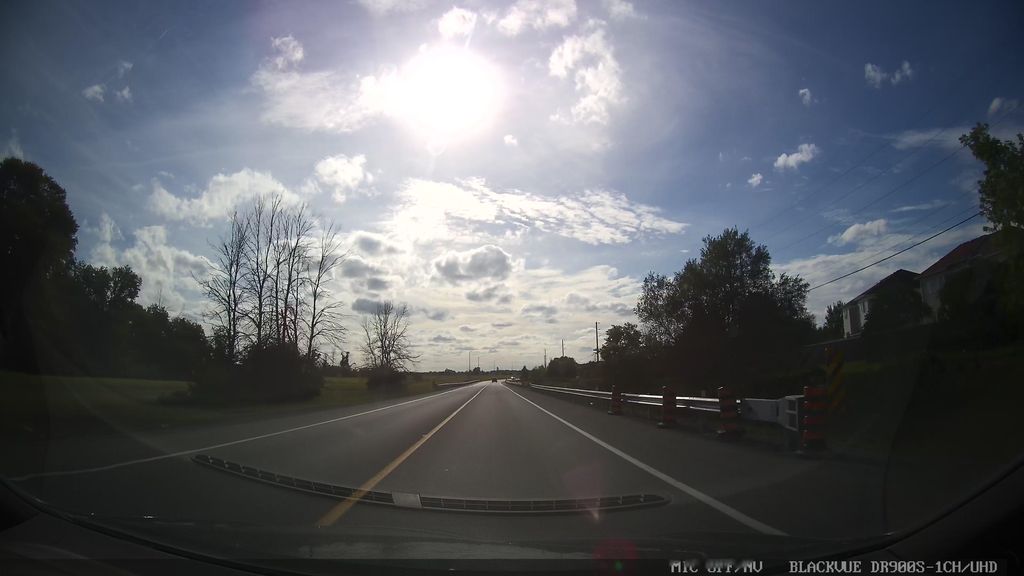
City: ottawa-gatineau